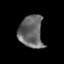
Tissue: prostate
Cell type: T cells
Senescence score: 0.3408
Nuclear area (px): 765
Mean DAPI intensity: 103.408